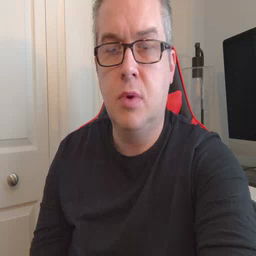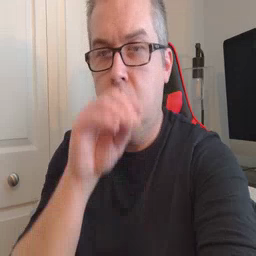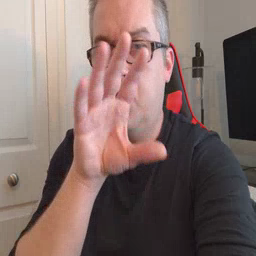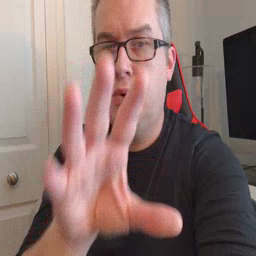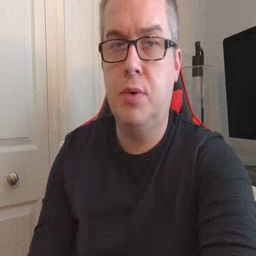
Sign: blow